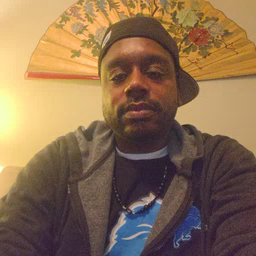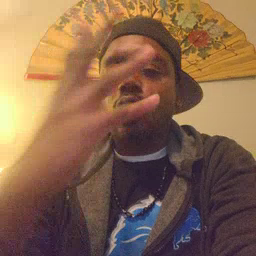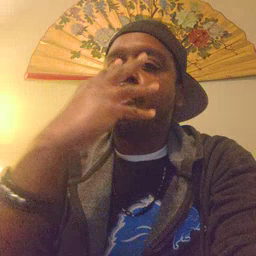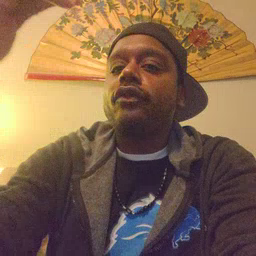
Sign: wolf